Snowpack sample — Buffalo Mountain, Silverthorne, Colorado, USA (1/25/25, 10:11 AM MST)
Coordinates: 39.6222, -106.1139
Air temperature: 22 °F
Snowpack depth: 110 cm
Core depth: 40 cm
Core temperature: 46.4 °F
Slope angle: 12°, slope face: 102°
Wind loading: high
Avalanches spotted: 0
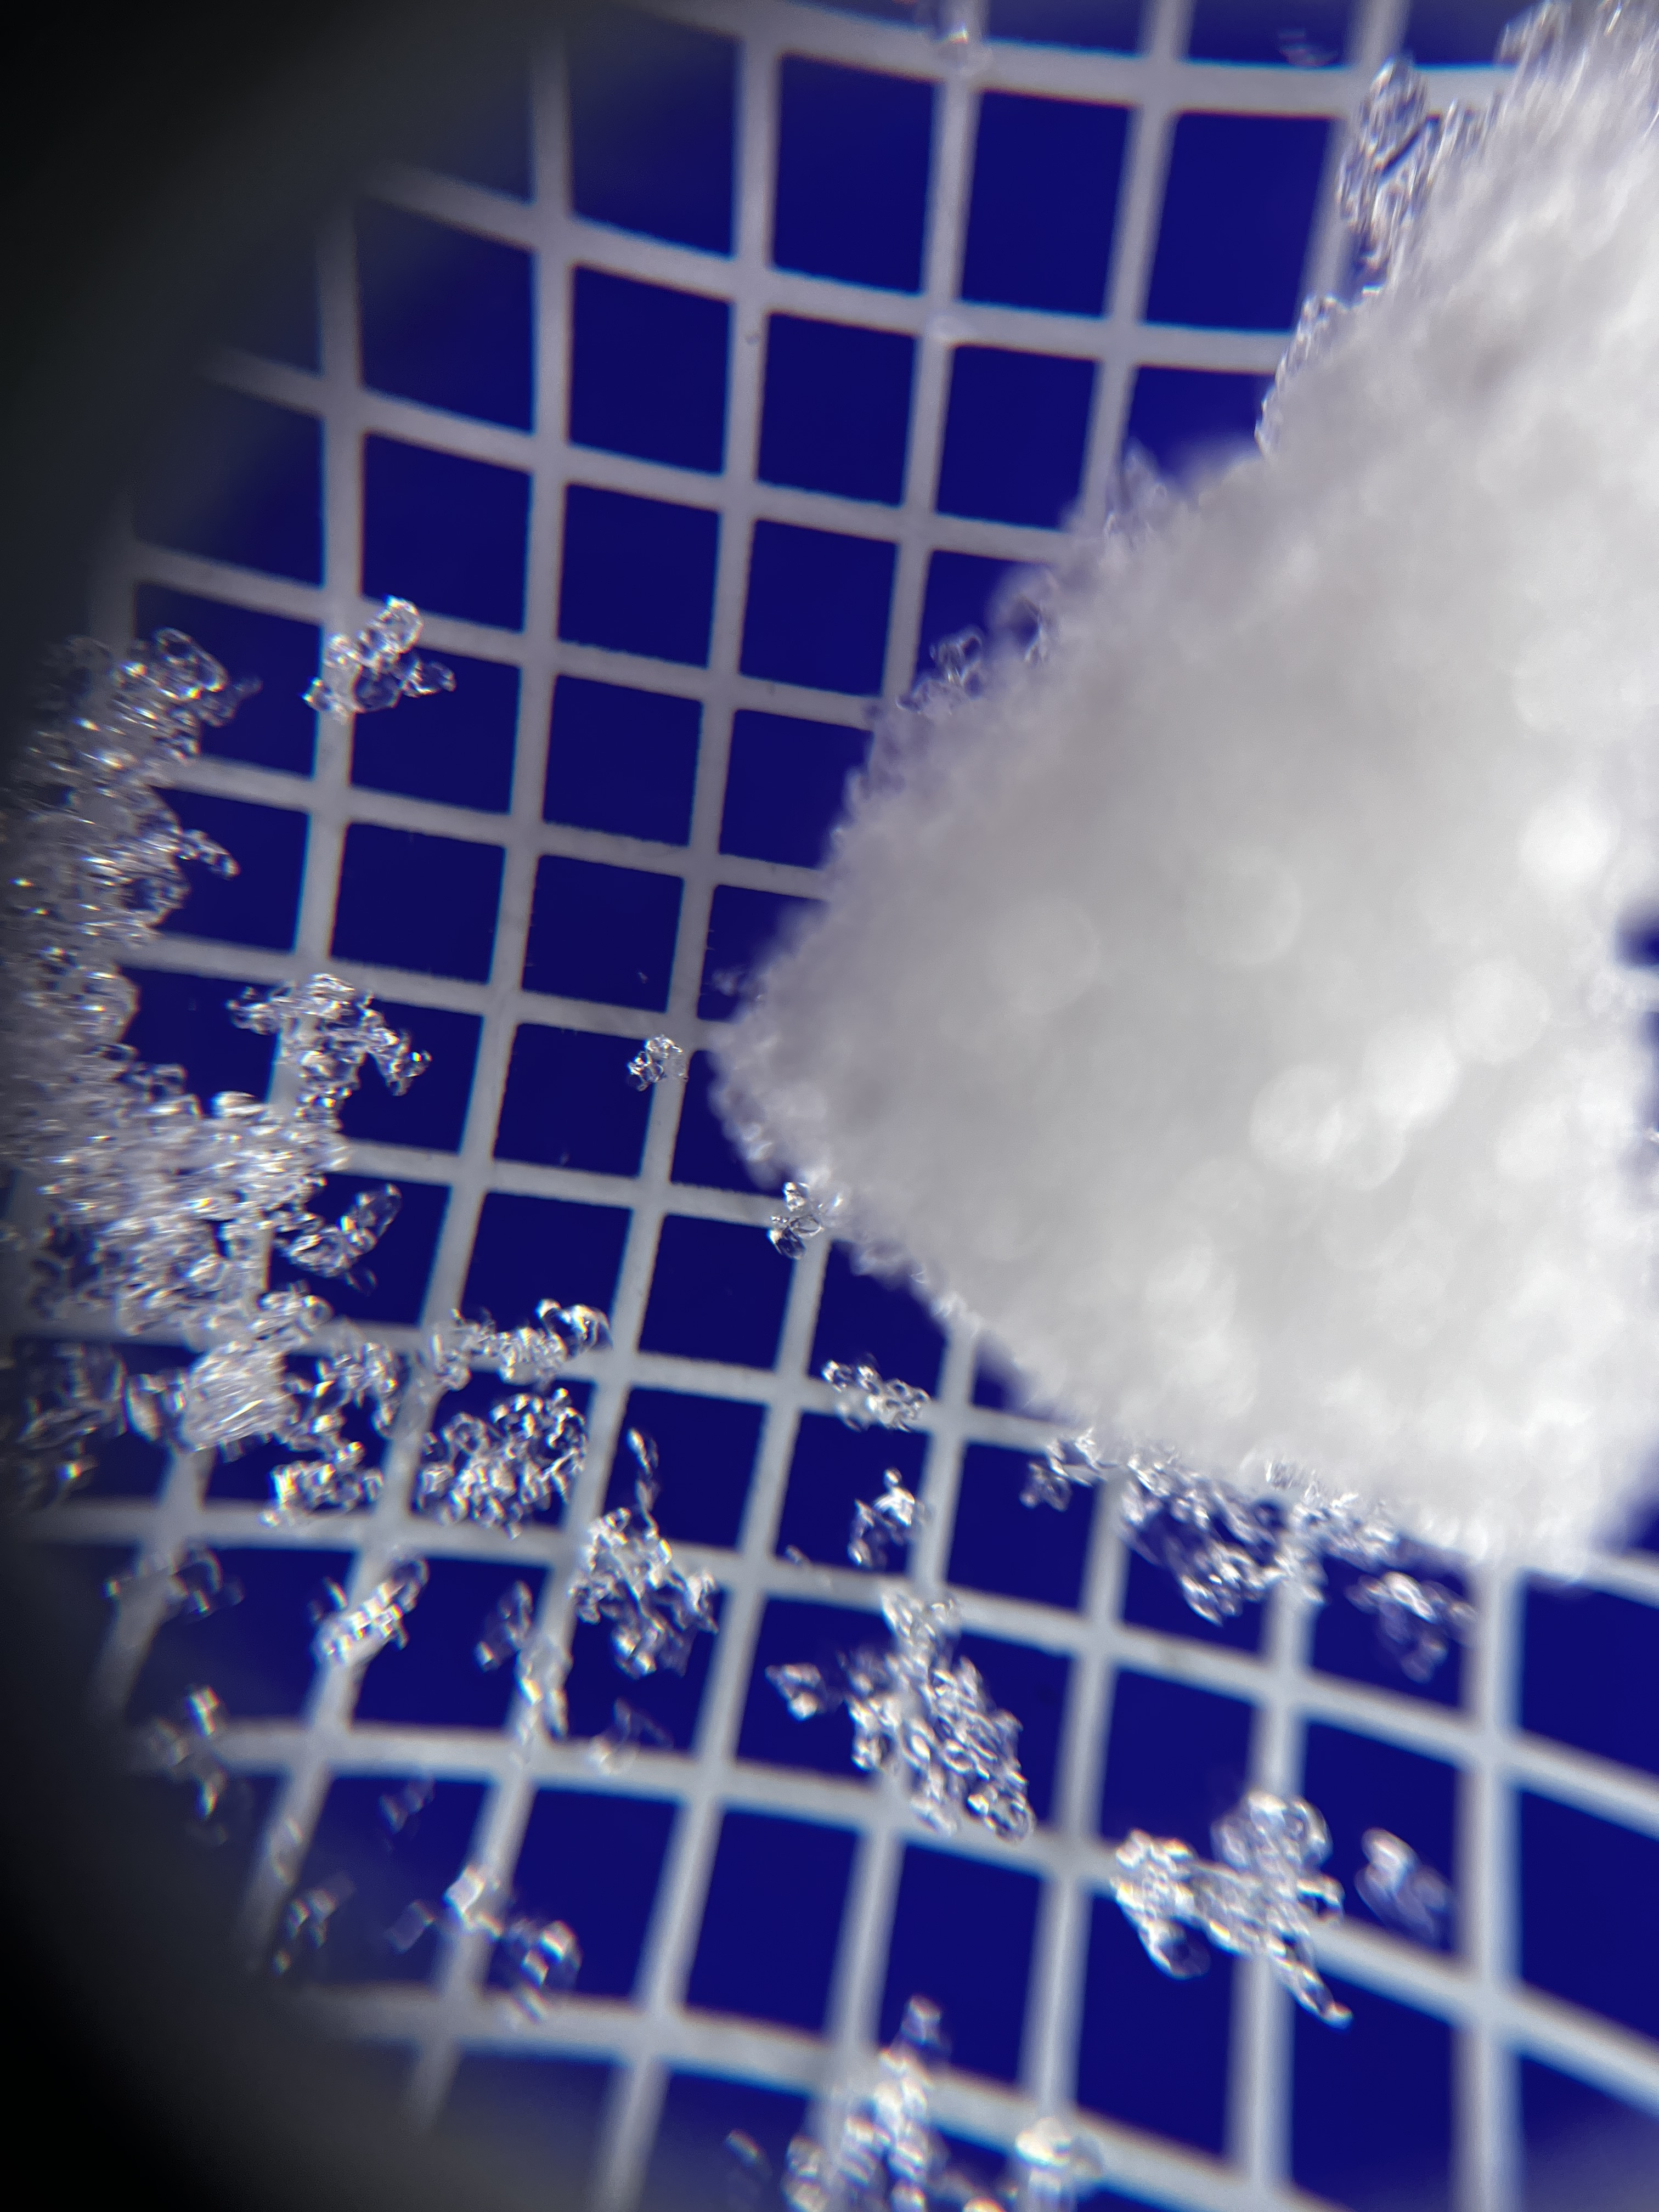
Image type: magnified_profile
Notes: No avalanches nearby, collected on the outskirts of a fire break 15 meters from the treeline, on way to Buffalo and Red Mountain